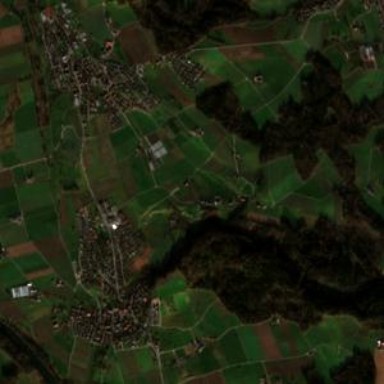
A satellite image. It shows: Small hamlet.